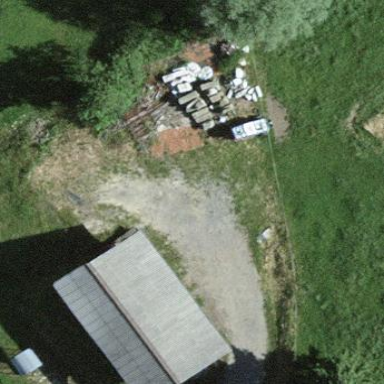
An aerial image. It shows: Rural barn.